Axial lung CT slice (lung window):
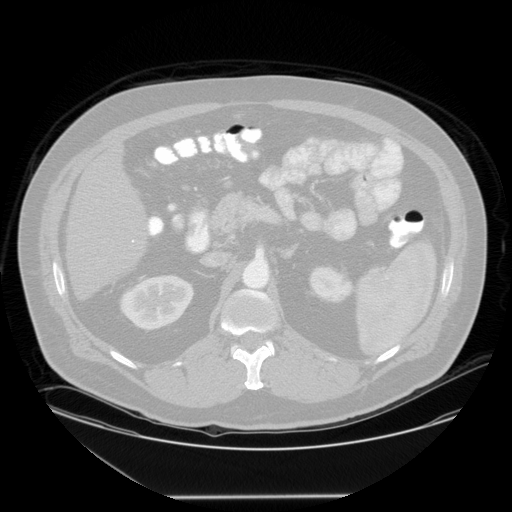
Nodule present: no